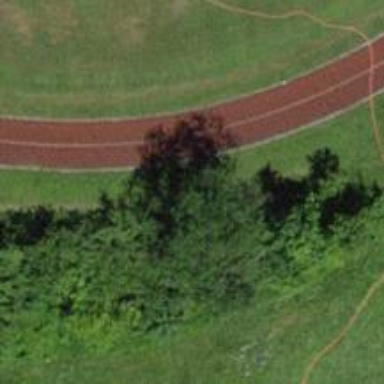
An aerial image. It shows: Track located within leisure land area.